An envelope spectrum derived from a bearing vibration measurement is shown; the reference markers locate BPFO, BPFI, BSF and FTF for this bearing geometry and shaft speed. Based on the visible evidence, which condition applies: normal, inner_race, outer_race, ball?
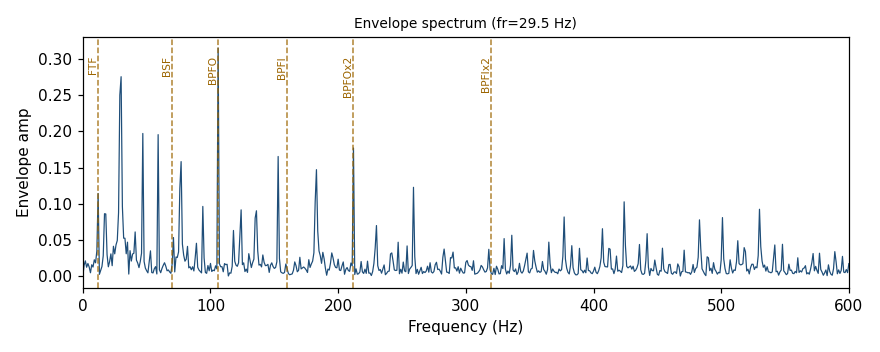
Answer: outer_race